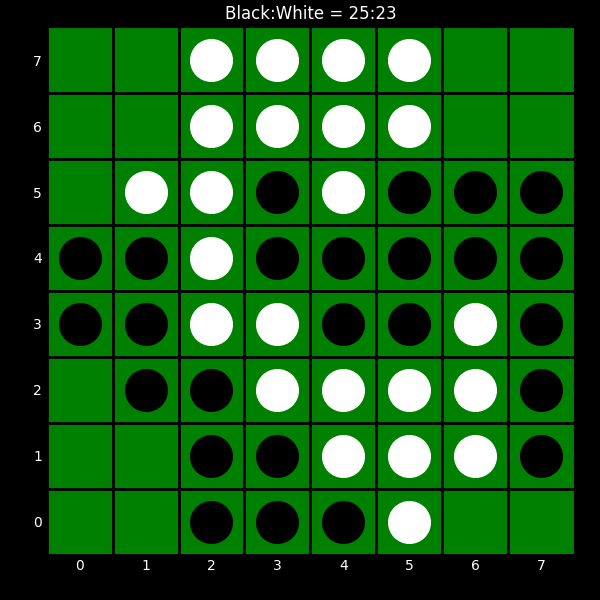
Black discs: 25
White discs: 23